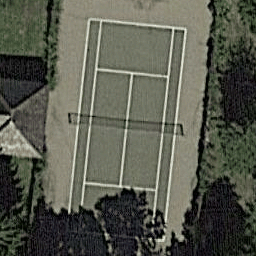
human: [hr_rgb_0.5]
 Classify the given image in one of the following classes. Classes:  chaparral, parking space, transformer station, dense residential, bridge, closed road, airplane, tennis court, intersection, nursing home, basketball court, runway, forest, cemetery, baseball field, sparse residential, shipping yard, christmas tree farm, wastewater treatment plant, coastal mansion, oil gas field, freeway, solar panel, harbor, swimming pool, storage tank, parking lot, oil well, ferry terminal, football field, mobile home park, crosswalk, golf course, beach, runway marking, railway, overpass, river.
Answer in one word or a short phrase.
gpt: tennis court